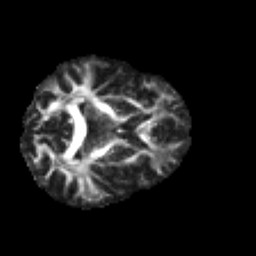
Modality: FA
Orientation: axial
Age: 44
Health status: ill
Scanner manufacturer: philips
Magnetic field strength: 3 T
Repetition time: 9 s
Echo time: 0.127 s